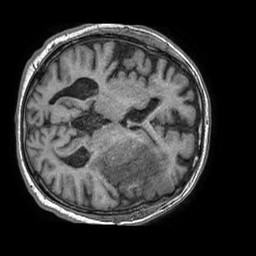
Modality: T1w
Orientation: axial
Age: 74
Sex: male
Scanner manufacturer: philips
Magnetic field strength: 1.5 T
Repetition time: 0.00755 s
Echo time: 0.003426 s